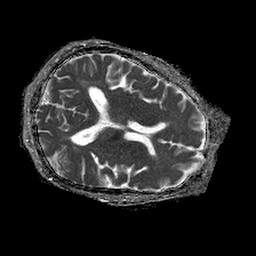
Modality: ADC
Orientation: axial
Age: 57
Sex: male
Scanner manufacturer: philips
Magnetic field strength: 1.5 T
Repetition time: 4.6 s
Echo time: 0.08517 s